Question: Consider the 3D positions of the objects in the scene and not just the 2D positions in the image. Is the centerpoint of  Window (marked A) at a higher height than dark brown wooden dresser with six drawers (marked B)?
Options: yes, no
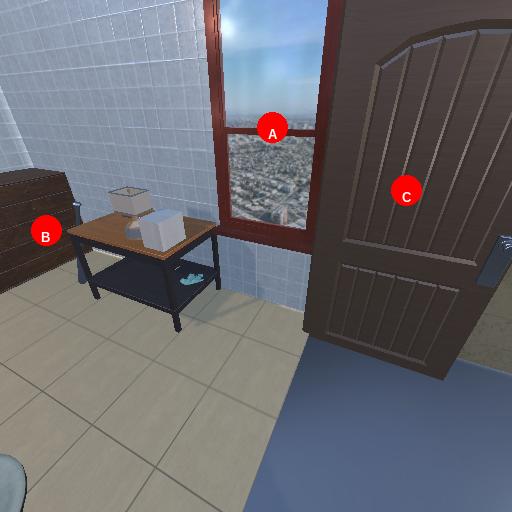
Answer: yes